Field crop: tomato
Growth stage: 1
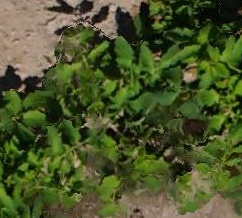
Species: tomato